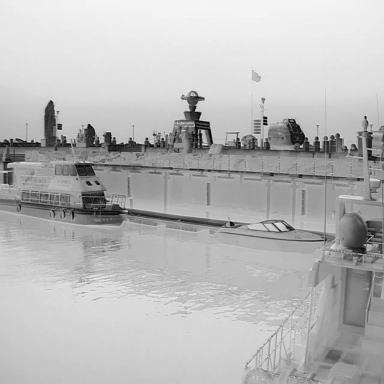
There is a container_ship in the infrared image.